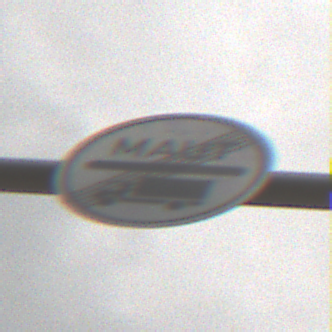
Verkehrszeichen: EndeMautpflicht
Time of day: MorningAfternoon
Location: Outdoor (Nature)
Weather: Overcast
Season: NotSpecified
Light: Natural